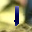
Label: 1